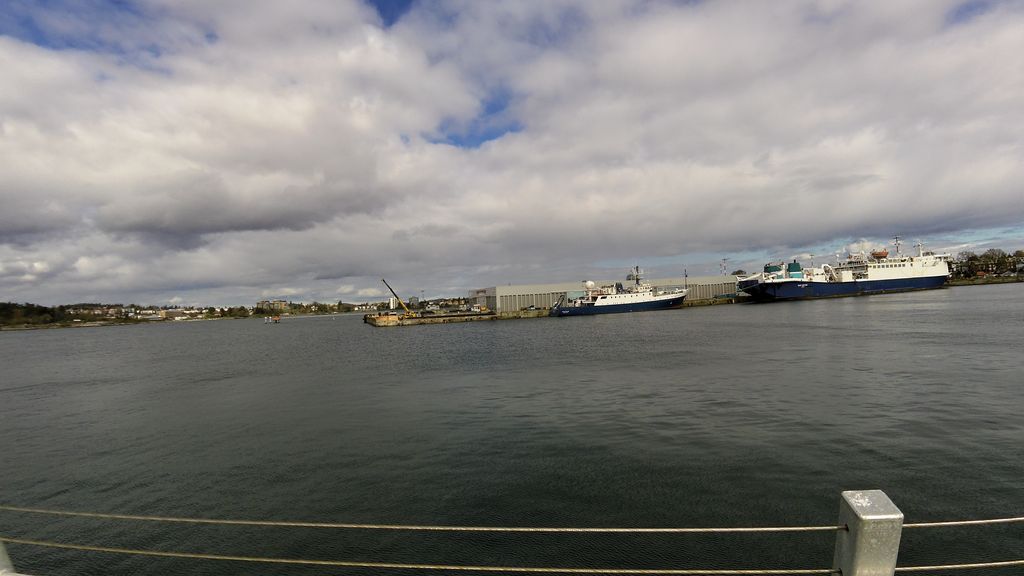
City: victoria